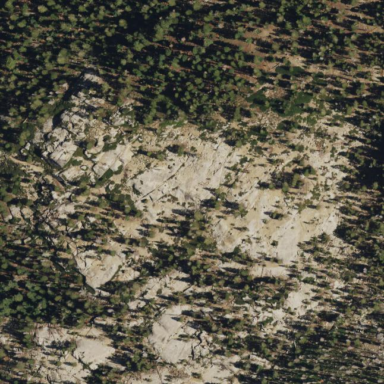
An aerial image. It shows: Landscape dominated by bare rock.